Question: In my I have set the of the app as
> android:Theme.Holo.Light
I created the dialog as
'''
final Dialog dialog = new Dialog(DropPicupProcess.this);
'''
But when I pop up an dialogbox in the app it shows as below.

How can I change the theme of the dialog into .
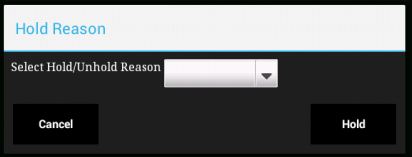
Answer: Instead of this
'''
final Dialog dialog = new Dialog(DropPicupProcess.this);
'''
Create your dialog like this..
'''
Dialog dialog=new Dialog(DropPicupProcess.this,android.R.style.Theme_Holo_Light);
'''